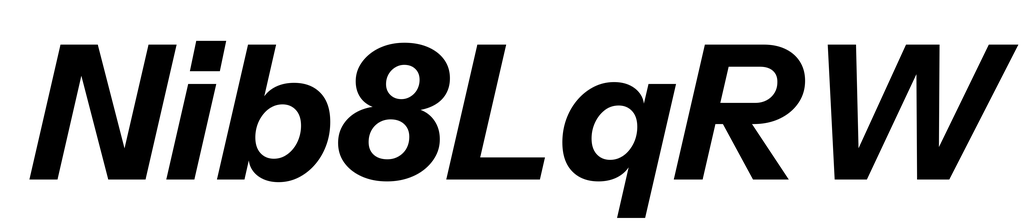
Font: InstrumentSans-Italic_Bold_Italic